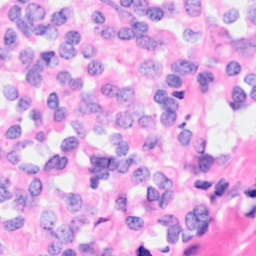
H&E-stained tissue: Breast